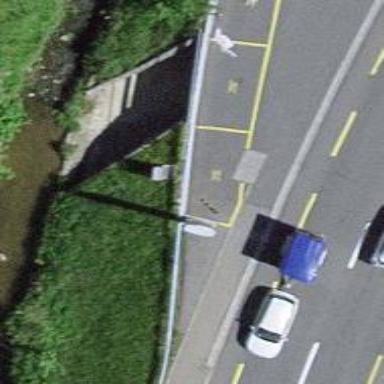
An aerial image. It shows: Street cabinet of man-made origin.